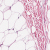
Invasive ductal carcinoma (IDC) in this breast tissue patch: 0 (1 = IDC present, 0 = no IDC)